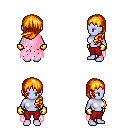
a pixel art fantasy rpg character, female body template, dark elf, purple skin, pink tattered cape, red pants, light blonde left-swept hairstyle, gold gloves, four views (front, back, left, right), 2x2 character sprite sheet, small pixel art, hard edges, no anti-aliasing